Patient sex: F
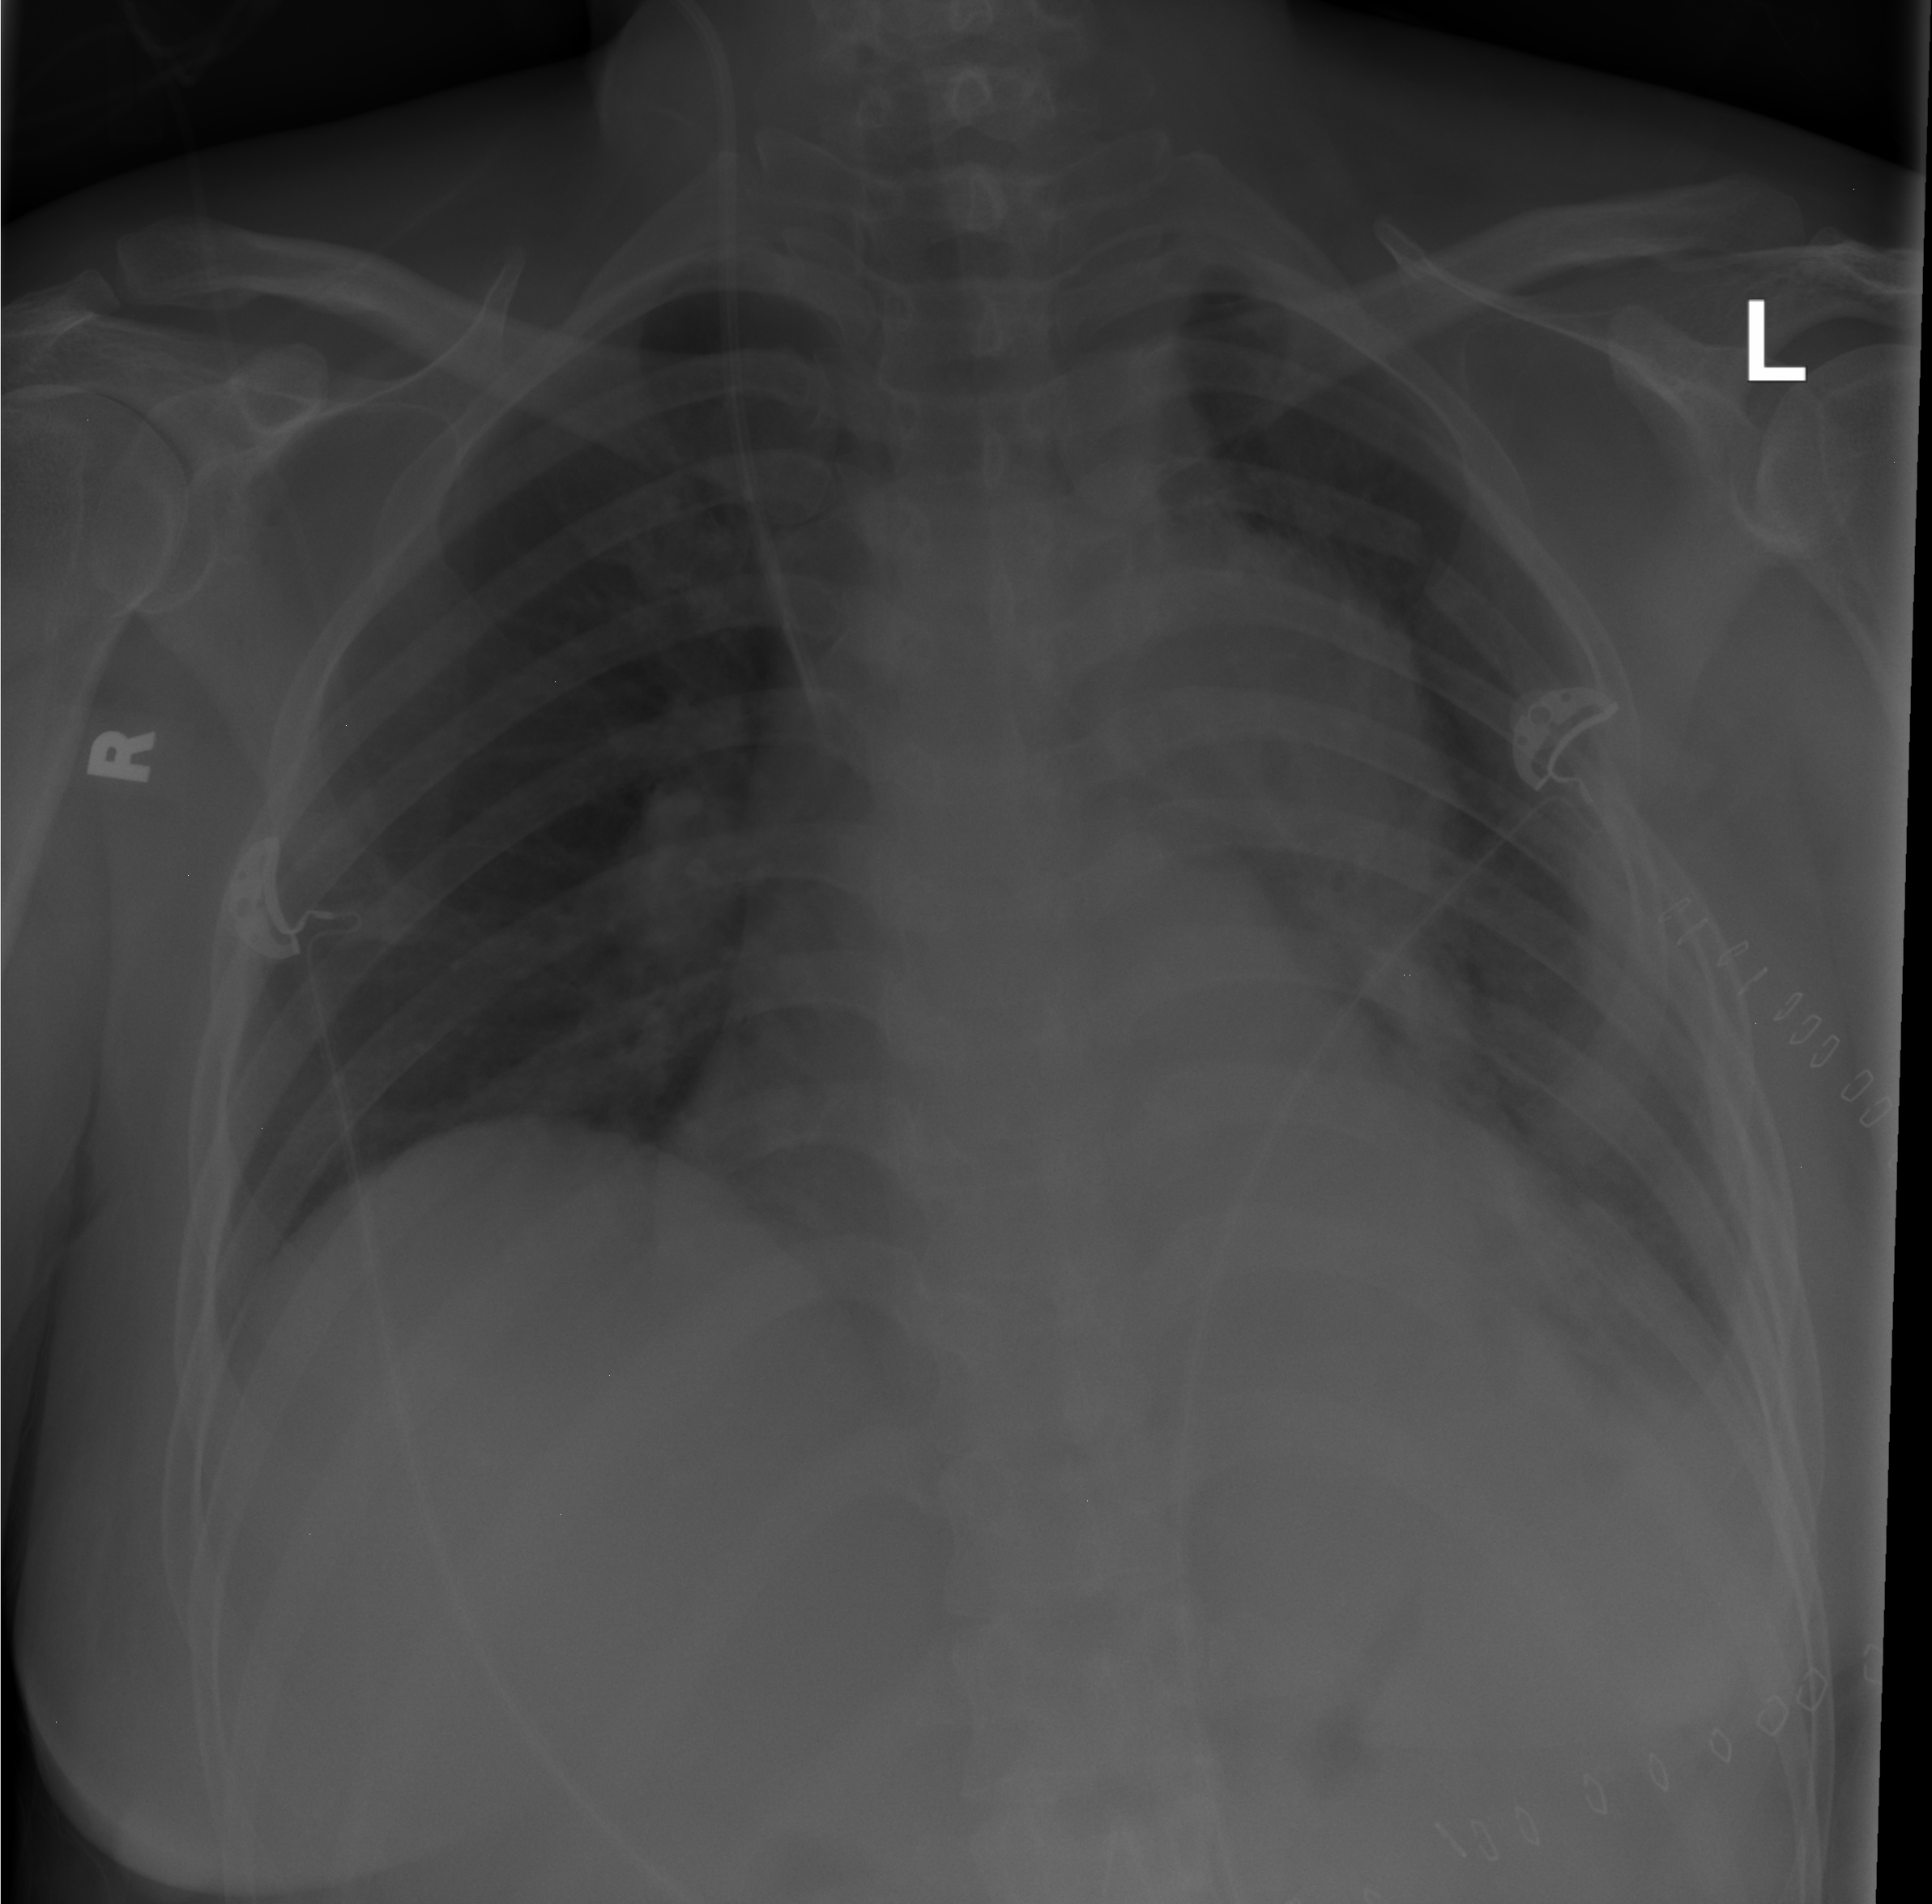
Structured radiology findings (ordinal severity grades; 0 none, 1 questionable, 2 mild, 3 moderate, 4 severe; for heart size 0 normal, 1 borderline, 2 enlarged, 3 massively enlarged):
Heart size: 2
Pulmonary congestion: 0
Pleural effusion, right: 0
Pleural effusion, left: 1
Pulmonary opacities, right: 0
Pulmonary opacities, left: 2
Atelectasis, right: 0
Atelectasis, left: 3